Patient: sex M, age 44
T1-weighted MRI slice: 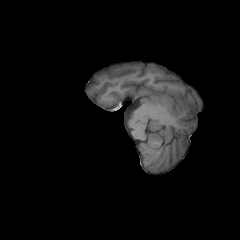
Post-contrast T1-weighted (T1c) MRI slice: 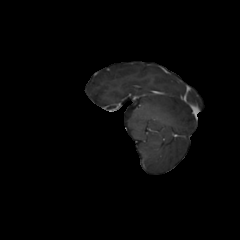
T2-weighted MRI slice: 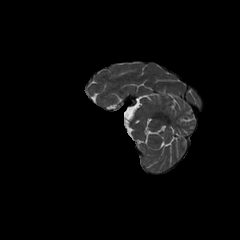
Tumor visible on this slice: no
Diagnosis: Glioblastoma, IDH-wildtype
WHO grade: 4